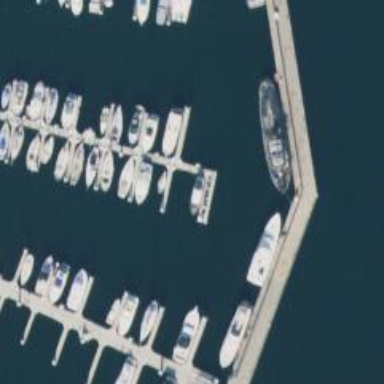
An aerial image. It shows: Pier with mooring facilities.